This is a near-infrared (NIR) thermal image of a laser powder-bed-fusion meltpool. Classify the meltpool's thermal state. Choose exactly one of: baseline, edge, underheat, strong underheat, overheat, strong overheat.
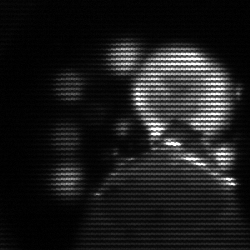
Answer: baseline